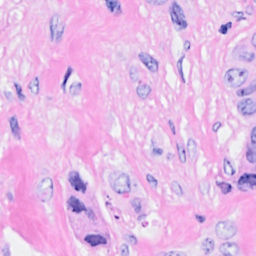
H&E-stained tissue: Breast